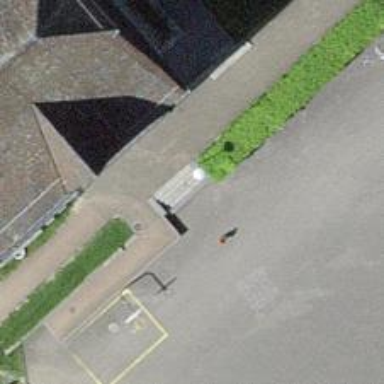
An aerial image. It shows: Set of steps on the road.